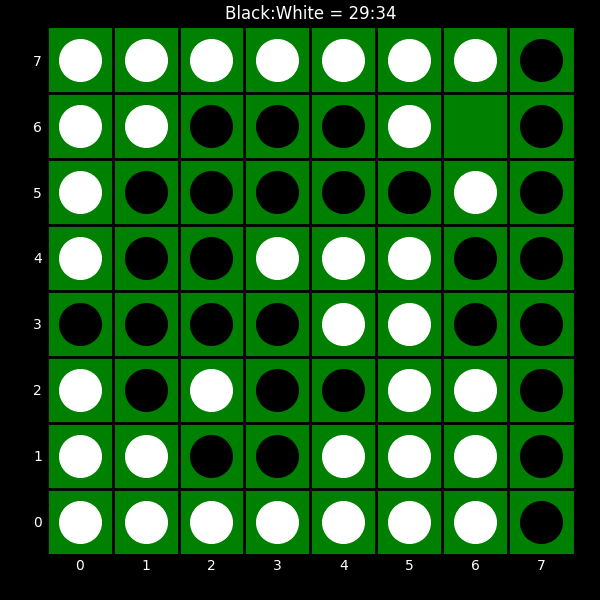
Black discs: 29
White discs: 34